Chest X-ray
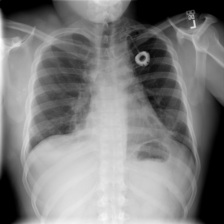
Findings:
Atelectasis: negative
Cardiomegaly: negative
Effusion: negative
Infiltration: positive
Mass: negative
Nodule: positive
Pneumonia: negative
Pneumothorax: negative
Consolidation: negative
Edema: negative
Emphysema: negative
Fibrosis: negative
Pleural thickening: negative
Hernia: negative